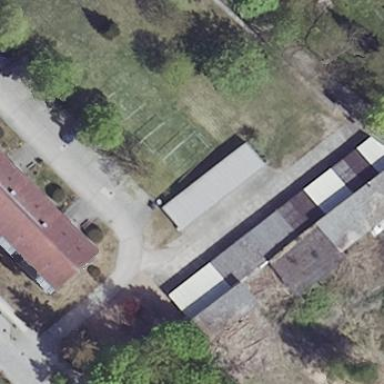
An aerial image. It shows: Garage.